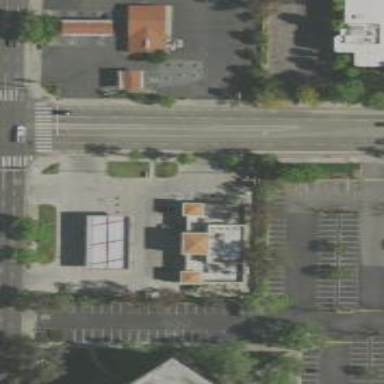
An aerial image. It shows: Convenience shop.